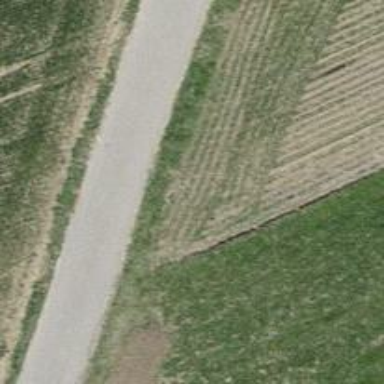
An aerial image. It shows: Paved track road with grade1 track type.